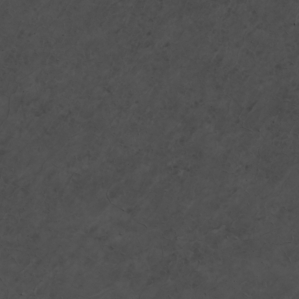
Label: non_frost